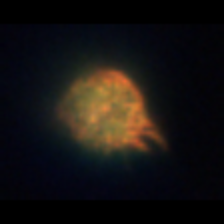
Taxon: Ciliates
Group: Other